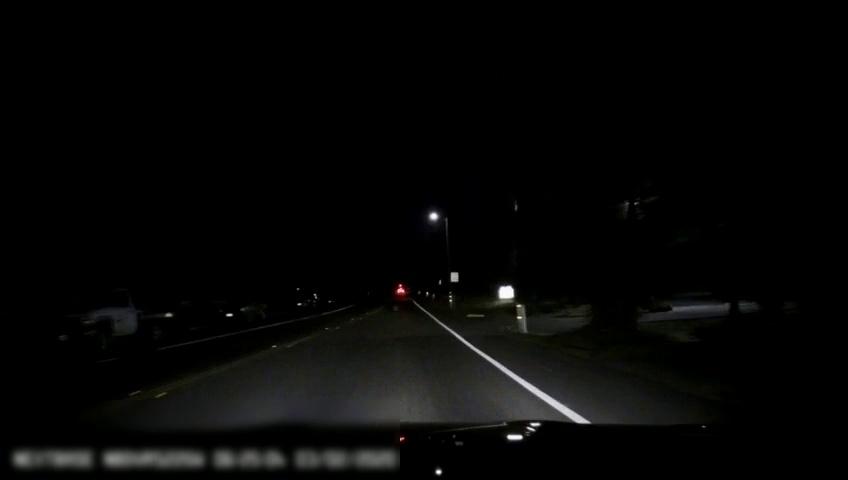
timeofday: Night
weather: Other
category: Drivable Space
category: Vehicles | Truck
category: Vehicles | Car
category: Lanes | Current Lane
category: Lanes | Current Lane
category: Lanes | Alternate Lane
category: Lanes | Alternate Lane
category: Traffic | Signs